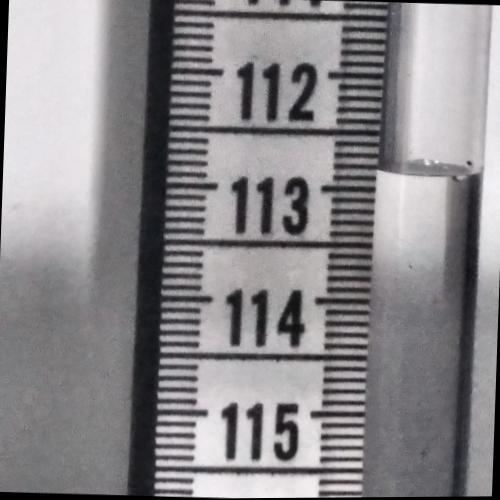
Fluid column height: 112.8 cm